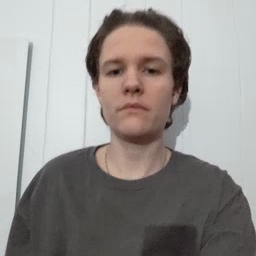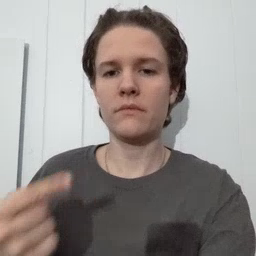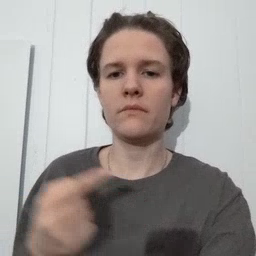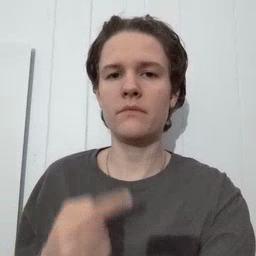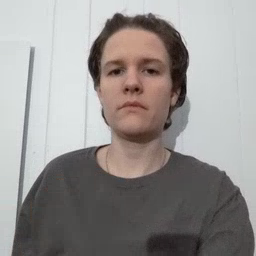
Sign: owie